Question: What year did it start?
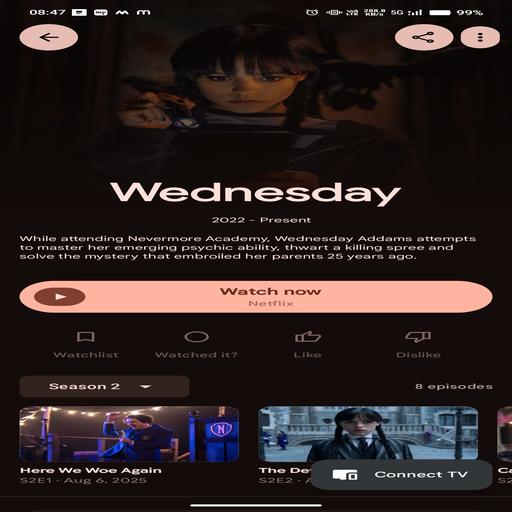
Answer: 2022